Interaction volume radius: 5 \u00c5
Interaction volume height: 25 \u00c5
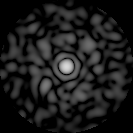
Disorder parameter: 0.8121